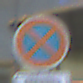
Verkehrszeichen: AbsolutesHalteverbot
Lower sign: HinweisDurchSinnbild13
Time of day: SunriseSunset
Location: Outdoor (Urban)
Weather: PartlyCloudy
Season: NotSpecified
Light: Natural